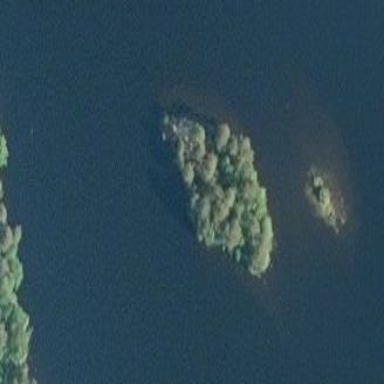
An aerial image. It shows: Image showing island.